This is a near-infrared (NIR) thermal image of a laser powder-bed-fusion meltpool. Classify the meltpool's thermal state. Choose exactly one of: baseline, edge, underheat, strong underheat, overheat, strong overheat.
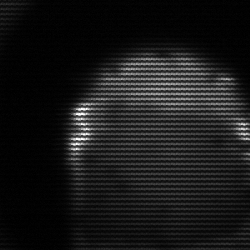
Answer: edge